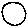
Label: circle